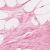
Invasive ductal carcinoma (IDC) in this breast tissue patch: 0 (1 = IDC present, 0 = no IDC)